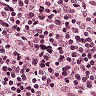
Metastatic tissue present: no